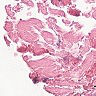
Metastatic tissue present: no